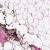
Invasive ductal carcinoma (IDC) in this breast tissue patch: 0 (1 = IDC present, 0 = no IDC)